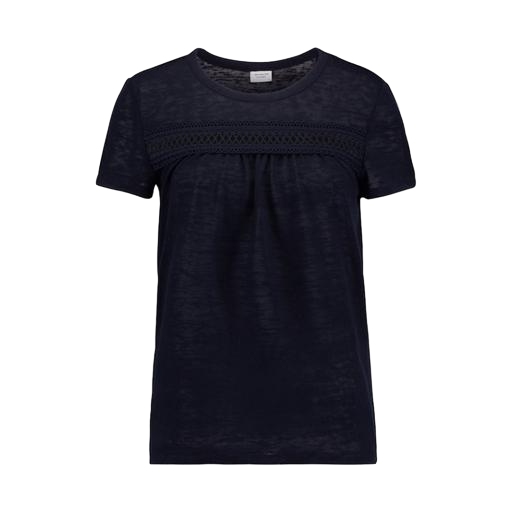
lace-yoke t-shirt, short-sleeve top only macy, blue t-shirt only macy, white background